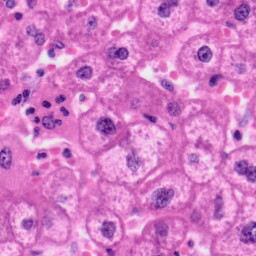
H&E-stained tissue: Liver